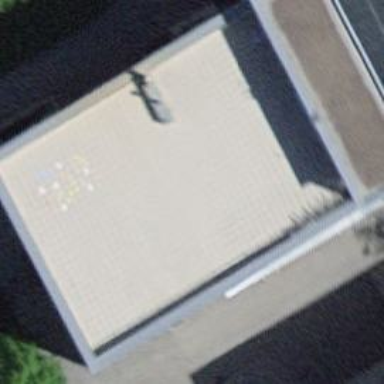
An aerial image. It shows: School building.